Question: Here's a little exercise i'm working on about dynamic programming. I have the following function :

I have to program this function with two approaches (top-down with memoization and bottom-up).
Here's what I currently do for bottom up:
'''
public static int functionBottomUp (int n){
int [] array = new int[n+1];
array[0] = 1;
for(int i = 1; i < array.length; i++){
if(i == 1)
array[i] = array[i - 1];
else {
for(int p = 0; p < i; p ++)
array[i] += array[p];
}
}
return array[n];
}
'''
And for memoization :
'''
public static int functionMemoization(int n){
int[] array = new int[n+1];
for(int i = 0; i < n; i++)
array[i] = 0;
return compute(array, n);
}
private static int compute(int[] array, int n){
int ans = 0;
if(array[n] > 0)
return array[n];
if(n == 0 || n == 1)
ans = 1;
else
for(int i = 0; i < n; i++)
ans += compute(array, i);
array[n] = ans;
return array[n];
}
'''
---
I get correct outputs for both but now i'm struggling myself to calculate the complexities of both.
First the of 'f(n)' is '2^n' because 'f(3)' make '7' calls to 'f(0)' and 'f(4)' make '15' calls to 'f(0)' (I know this is not a formal proof but this is just to give me an idea).
But now i'm stuck for calculating the complexity of both functions.
---
I would say that the complexity is O(n) (because of the 'for(int i = 1; i < array.length; i++)') but there is this inner loop 'for(int p = 0; p < i; p ++)' and I don't know if this modifies the complexity.
Clearly this is a most O(n) because of the first loop which initialize the array. But I don't know how the compute function could modify this complexity.
Could someone clarify this for me ?
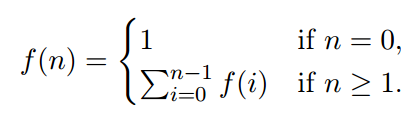
Answer: Let's take a look at your functions. Here's the bottom-up DP version:
'''
public static int functionBottomUp (int n){
int [] array = new int[n+1];
array[0] = 1;
for(int i = 1; i < array.length; i++){
if(i == 1)
array[i] = array[i - 1];
else {
for(int p = 0; p < i; p ++)
array[i] += array[p];
}
}
return array[n];
}
'''
To count up the work that's being done, we can look at how much work is required to complete loop iteration i for some arbitrary i. Notice that if i = 1, the work done is O(1). Otherwise, the loop runtime is taken up by this part here:
'''
for(int p = 0; p < i; p ++)
array[i] += array[p];
'''
The time complexity of this loop is proportional to i. This means that loop iteration i does (more or less) i work. Therefore, the total work done is (approximately)
> 1 + 2 + 3 + ... + n = Th(n)
So the runtime here is Th(n) rather than O(n) as you conjectured in your question.
Now, let's look at the top-down version:
'''
public static int functionMemoization(int n){
int[] array = new int[n+1];
for(int i = 0; i < n; i++)
array[i] = 0;
return compute(array, n);
}
private static int compute(int[] array, int n){
int ans = 0;
if(array[n] > 0)
return array[n];
if(n == 0 || n == 1)
ans = 1;
else
for(int i = 0; i < n; i++)
ans += compute(array, i);
array[n] = ans;
return array[n];
}
'''
You initially do Th(n) work to zero out the array, then call 'compute' to compute all the values. You're eventually going to fill in all of 'array' with values and will do so exactly once per array element, so one way to determine the time complexity is to determine, for each array entry, how much work is required to fill it. In this case, the work done is determined by this part:
'''
for(int i = 0; i < n; i++)
ans += compute(array, i);
'''
Since you're memoizing values, when determining the work required to evaluate the function on value n, we can pretend each recursive call takes time O(1); the actual work will be accounted for when we sum up across all n. As before, the work here done is proportional to n. Therefore, since n ranges from 1 to n, the work done is roughly
> 1 + 2 + 3 + ... + n = Th(n)
Which again is more work than your estimated O(n).
However, there is a faster way to evaluate this recurrence. Look at the first few values of f(n):
- - - - - - - -
Therefore, we get that
- -
Therefore, the following function evaluates 'f' time:
'''
int f(int n) {
return n == 0? 1 : 1 << (n - 1);
}
'''
Assuming that you're working with fixed-sized integers (say, 32-bit or 64-bit integers), this takes time O(1). If you're working with arbitrary-precision integers, this will take time Th(n) because you can't express 2 without writing out Th(n) bits, but if we're operating under this assumption the runtimes for the original code would also need to be adjusted to factor in the costs of the additions. For simplicity, I'm going to ignore it or leave it as an exercise to the reader. ^_^
Hope this helps!